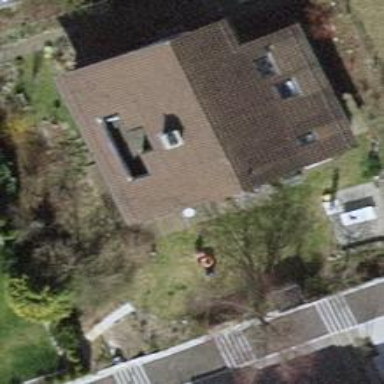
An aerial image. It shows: Building with tiled roof.